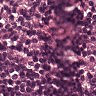
Metastatic tissue present: no